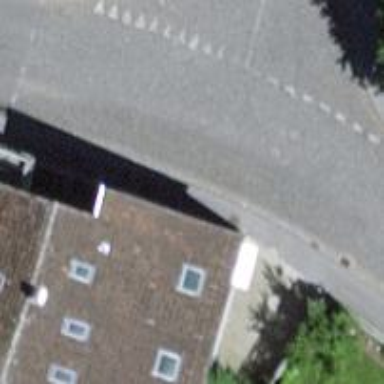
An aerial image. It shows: Tertiary road with sett surface.